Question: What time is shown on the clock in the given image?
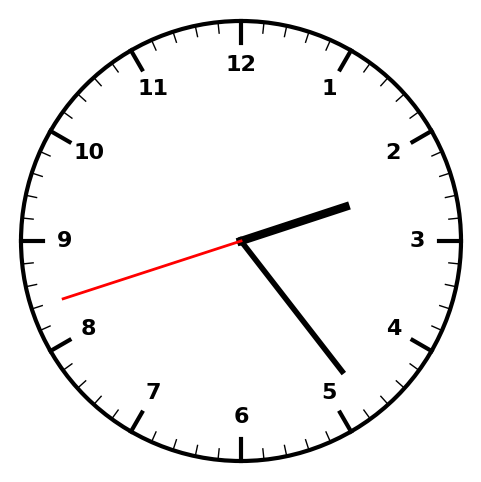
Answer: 02:23:42